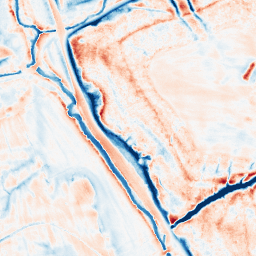
Category: classical
Decomposition family: gaussian
Decomposition parameters: sigma: 5
Upsampling method: quadratic
Upsampling parameters: scale: 8
Upsampling scale: 8